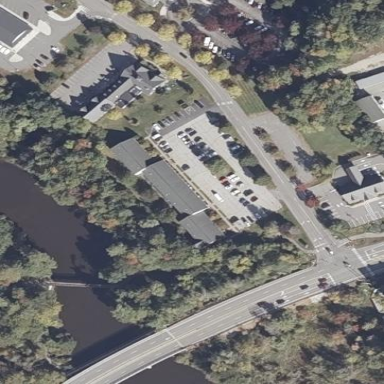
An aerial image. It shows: Commercial building.